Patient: sex F, age 89
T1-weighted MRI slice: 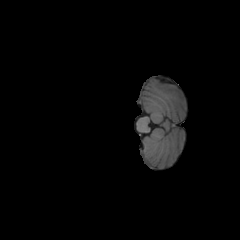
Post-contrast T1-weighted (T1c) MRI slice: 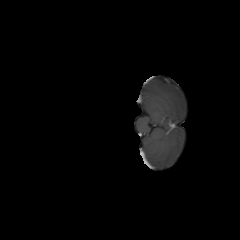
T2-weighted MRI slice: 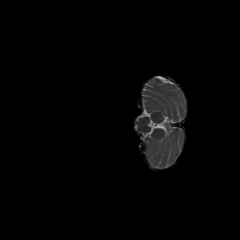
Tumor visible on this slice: no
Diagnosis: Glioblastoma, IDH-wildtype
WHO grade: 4